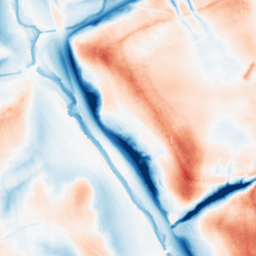
Category: classical
Decomposition family: gaussian_anisotropic
Decomposition parameters: sigma_x: 20
sigma_y: 10
Upsampling method: edge_directed
Upsampling parameters: scale: 4
Upsampling scale: 4